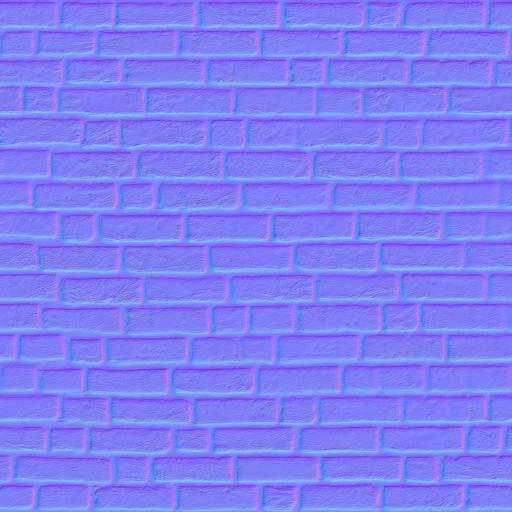
brick bricks clean modern mortar red rough wall